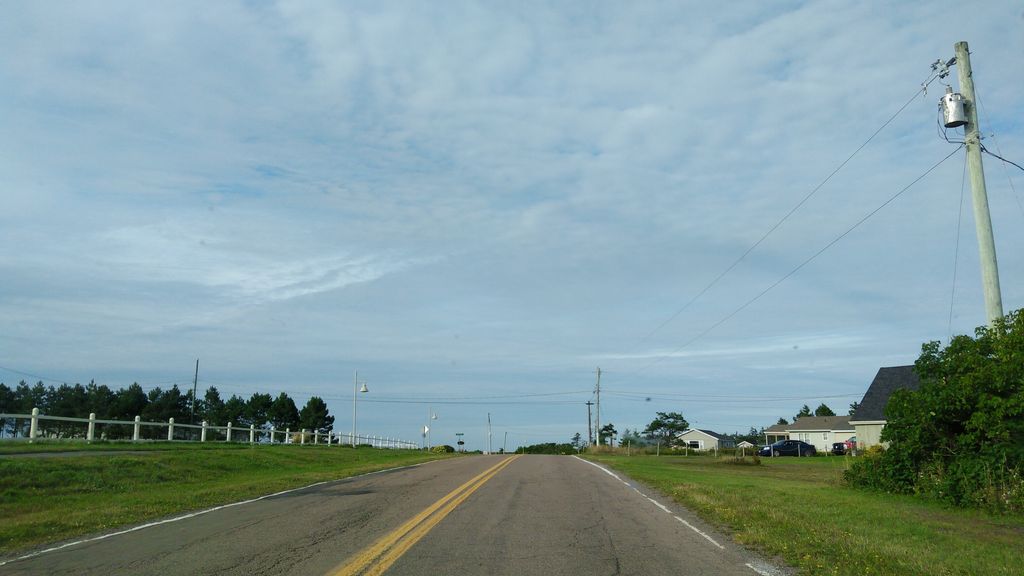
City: charlottetown